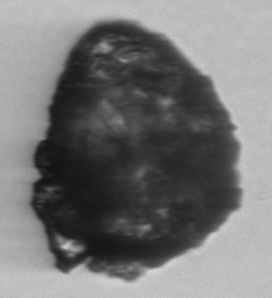
Label: Stenosemella_morphotype1